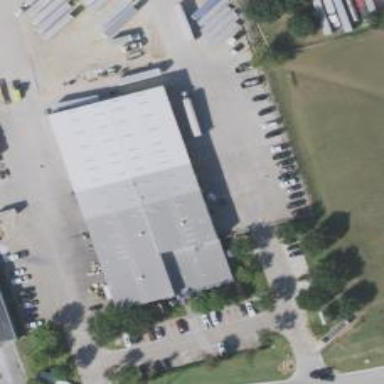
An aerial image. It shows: Car repair building.